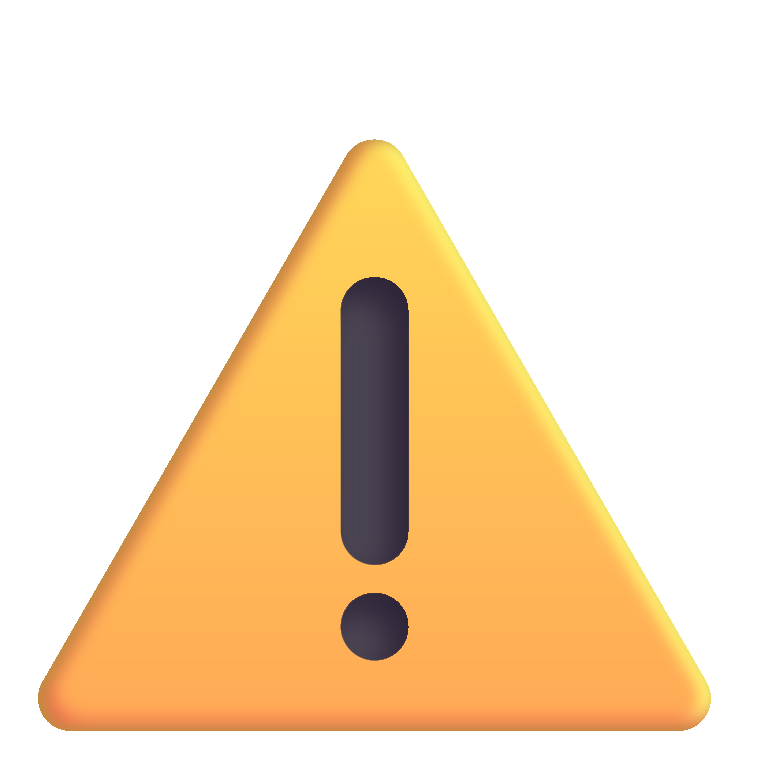
warning color